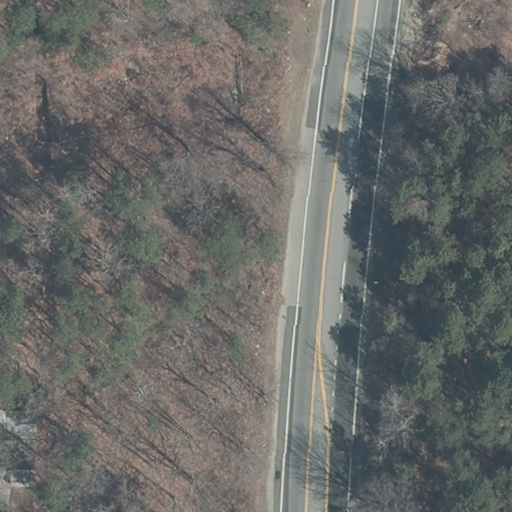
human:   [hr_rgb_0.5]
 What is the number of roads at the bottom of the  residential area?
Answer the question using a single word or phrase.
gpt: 0

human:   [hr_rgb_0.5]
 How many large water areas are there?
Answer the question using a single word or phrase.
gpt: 0

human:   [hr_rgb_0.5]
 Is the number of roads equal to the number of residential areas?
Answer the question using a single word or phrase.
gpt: yes

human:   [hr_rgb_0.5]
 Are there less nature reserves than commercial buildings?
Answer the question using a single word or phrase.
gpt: no

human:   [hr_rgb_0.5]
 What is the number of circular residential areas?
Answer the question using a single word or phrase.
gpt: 0

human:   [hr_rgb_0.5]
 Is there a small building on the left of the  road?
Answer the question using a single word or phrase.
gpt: no

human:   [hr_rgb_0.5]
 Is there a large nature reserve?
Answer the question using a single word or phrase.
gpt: yes

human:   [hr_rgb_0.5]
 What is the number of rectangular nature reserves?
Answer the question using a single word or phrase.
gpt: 1

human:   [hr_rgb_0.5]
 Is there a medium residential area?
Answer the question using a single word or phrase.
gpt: no

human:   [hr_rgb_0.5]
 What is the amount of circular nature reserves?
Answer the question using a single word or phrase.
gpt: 0

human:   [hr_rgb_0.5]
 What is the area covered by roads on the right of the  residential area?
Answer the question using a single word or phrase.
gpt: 0m2

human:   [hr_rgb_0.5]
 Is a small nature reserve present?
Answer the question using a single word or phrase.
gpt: no

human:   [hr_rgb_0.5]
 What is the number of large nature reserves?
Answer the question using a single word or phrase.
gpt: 1

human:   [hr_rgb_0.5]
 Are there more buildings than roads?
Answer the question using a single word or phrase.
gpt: no

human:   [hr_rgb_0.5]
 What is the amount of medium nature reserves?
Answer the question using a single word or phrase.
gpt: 0

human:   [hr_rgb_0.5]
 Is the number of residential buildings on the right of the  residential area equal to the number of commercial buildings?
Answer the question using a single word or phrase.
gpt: yes

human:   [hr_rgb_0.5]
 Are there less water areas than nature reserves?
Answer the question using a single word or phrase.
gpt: yes

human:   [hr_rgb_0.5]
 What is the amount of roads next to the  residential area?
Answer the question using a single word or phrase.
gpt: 1

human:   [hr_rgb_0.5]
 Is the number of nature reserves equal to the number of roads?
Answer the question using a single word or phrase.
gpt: yes

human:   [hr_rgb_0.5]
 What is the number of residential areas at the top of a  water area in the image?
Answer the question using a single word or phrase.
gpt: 0

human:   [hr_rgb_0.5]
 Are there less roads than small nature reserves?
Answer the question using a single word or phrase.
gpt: no

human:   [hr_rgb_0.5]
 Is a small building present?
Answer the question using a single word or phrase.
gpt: no

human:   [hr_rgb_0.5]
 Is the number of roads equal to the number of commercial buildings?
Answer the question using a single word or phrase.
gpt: no

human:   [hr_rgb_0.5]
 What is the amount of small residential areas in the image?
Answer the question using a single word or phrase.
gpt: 0

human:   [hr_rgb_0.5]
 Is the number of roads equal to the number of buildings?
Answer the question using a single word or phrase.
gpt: no

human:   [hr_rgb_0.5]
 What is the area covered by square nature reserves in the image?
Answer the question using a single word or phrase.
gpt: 0m2

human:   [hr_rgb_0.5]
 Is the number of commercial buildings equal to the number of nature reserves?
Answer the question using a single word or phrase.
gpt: no

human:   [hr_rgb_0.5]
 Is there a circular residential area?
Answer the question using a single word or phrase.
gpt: no

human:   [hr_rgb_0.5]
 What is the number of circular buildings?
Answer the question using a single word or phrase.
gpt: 0

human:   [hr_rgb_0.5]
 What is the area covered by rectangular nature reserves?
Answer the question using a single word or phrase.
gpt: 10614m2

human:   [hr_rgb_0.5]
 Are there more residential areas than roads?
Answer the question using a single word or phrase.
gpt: no

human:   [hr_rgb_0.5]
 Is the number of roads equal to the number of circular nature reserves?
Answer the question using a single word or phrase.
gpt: no

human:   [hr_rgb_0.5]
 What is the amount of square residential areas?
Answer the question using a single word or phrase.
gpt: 0

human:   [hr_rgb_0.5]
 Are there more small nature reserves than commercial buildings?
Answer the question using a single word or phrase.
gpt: no

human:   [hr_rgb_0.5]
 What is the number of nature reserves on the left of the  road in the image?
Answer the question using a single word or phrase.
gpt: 0

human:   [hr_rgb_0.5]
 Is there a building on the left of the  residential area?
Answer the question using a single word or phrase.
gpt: no